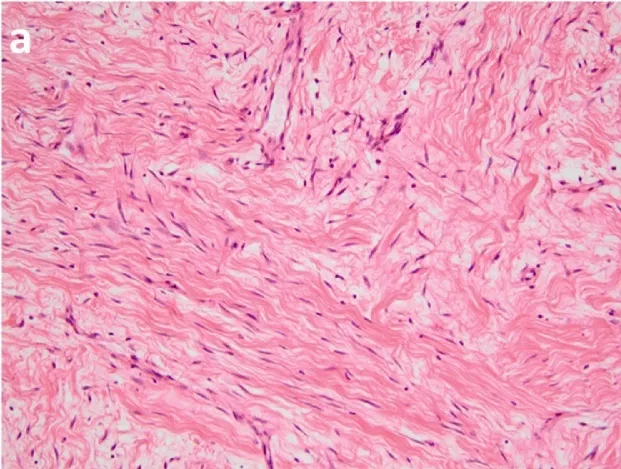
On histology, the lesion was characterized by oval or spindle fibroblastic cells (a).
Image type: pathology (h&e)